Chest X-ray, AP view. Patient: 55 years old, sex M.
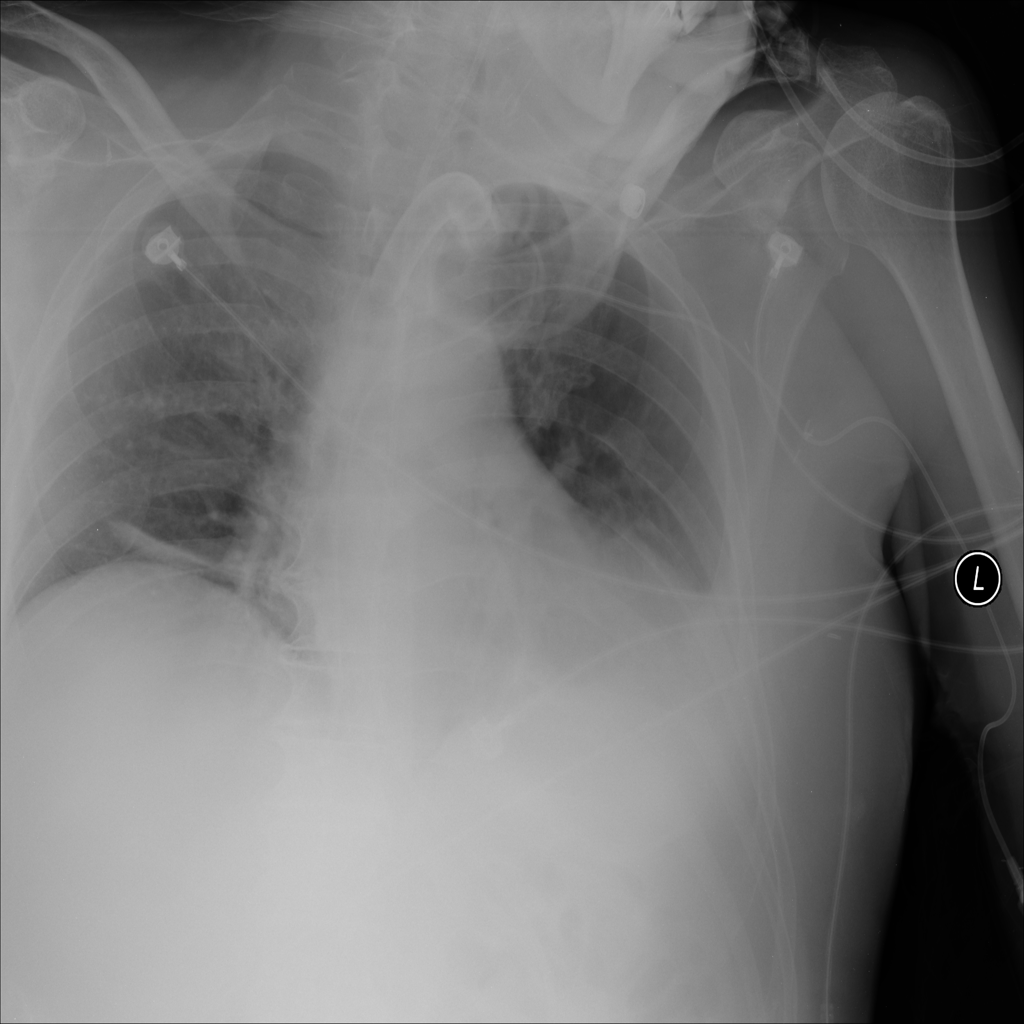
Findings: Atelectasis